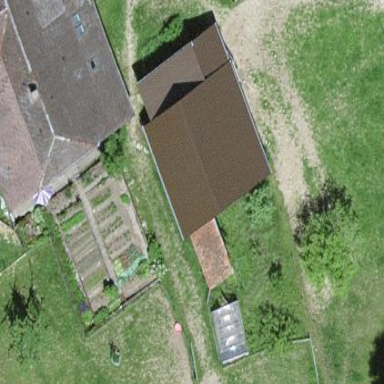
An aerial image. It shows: Rural barn.